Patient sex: M
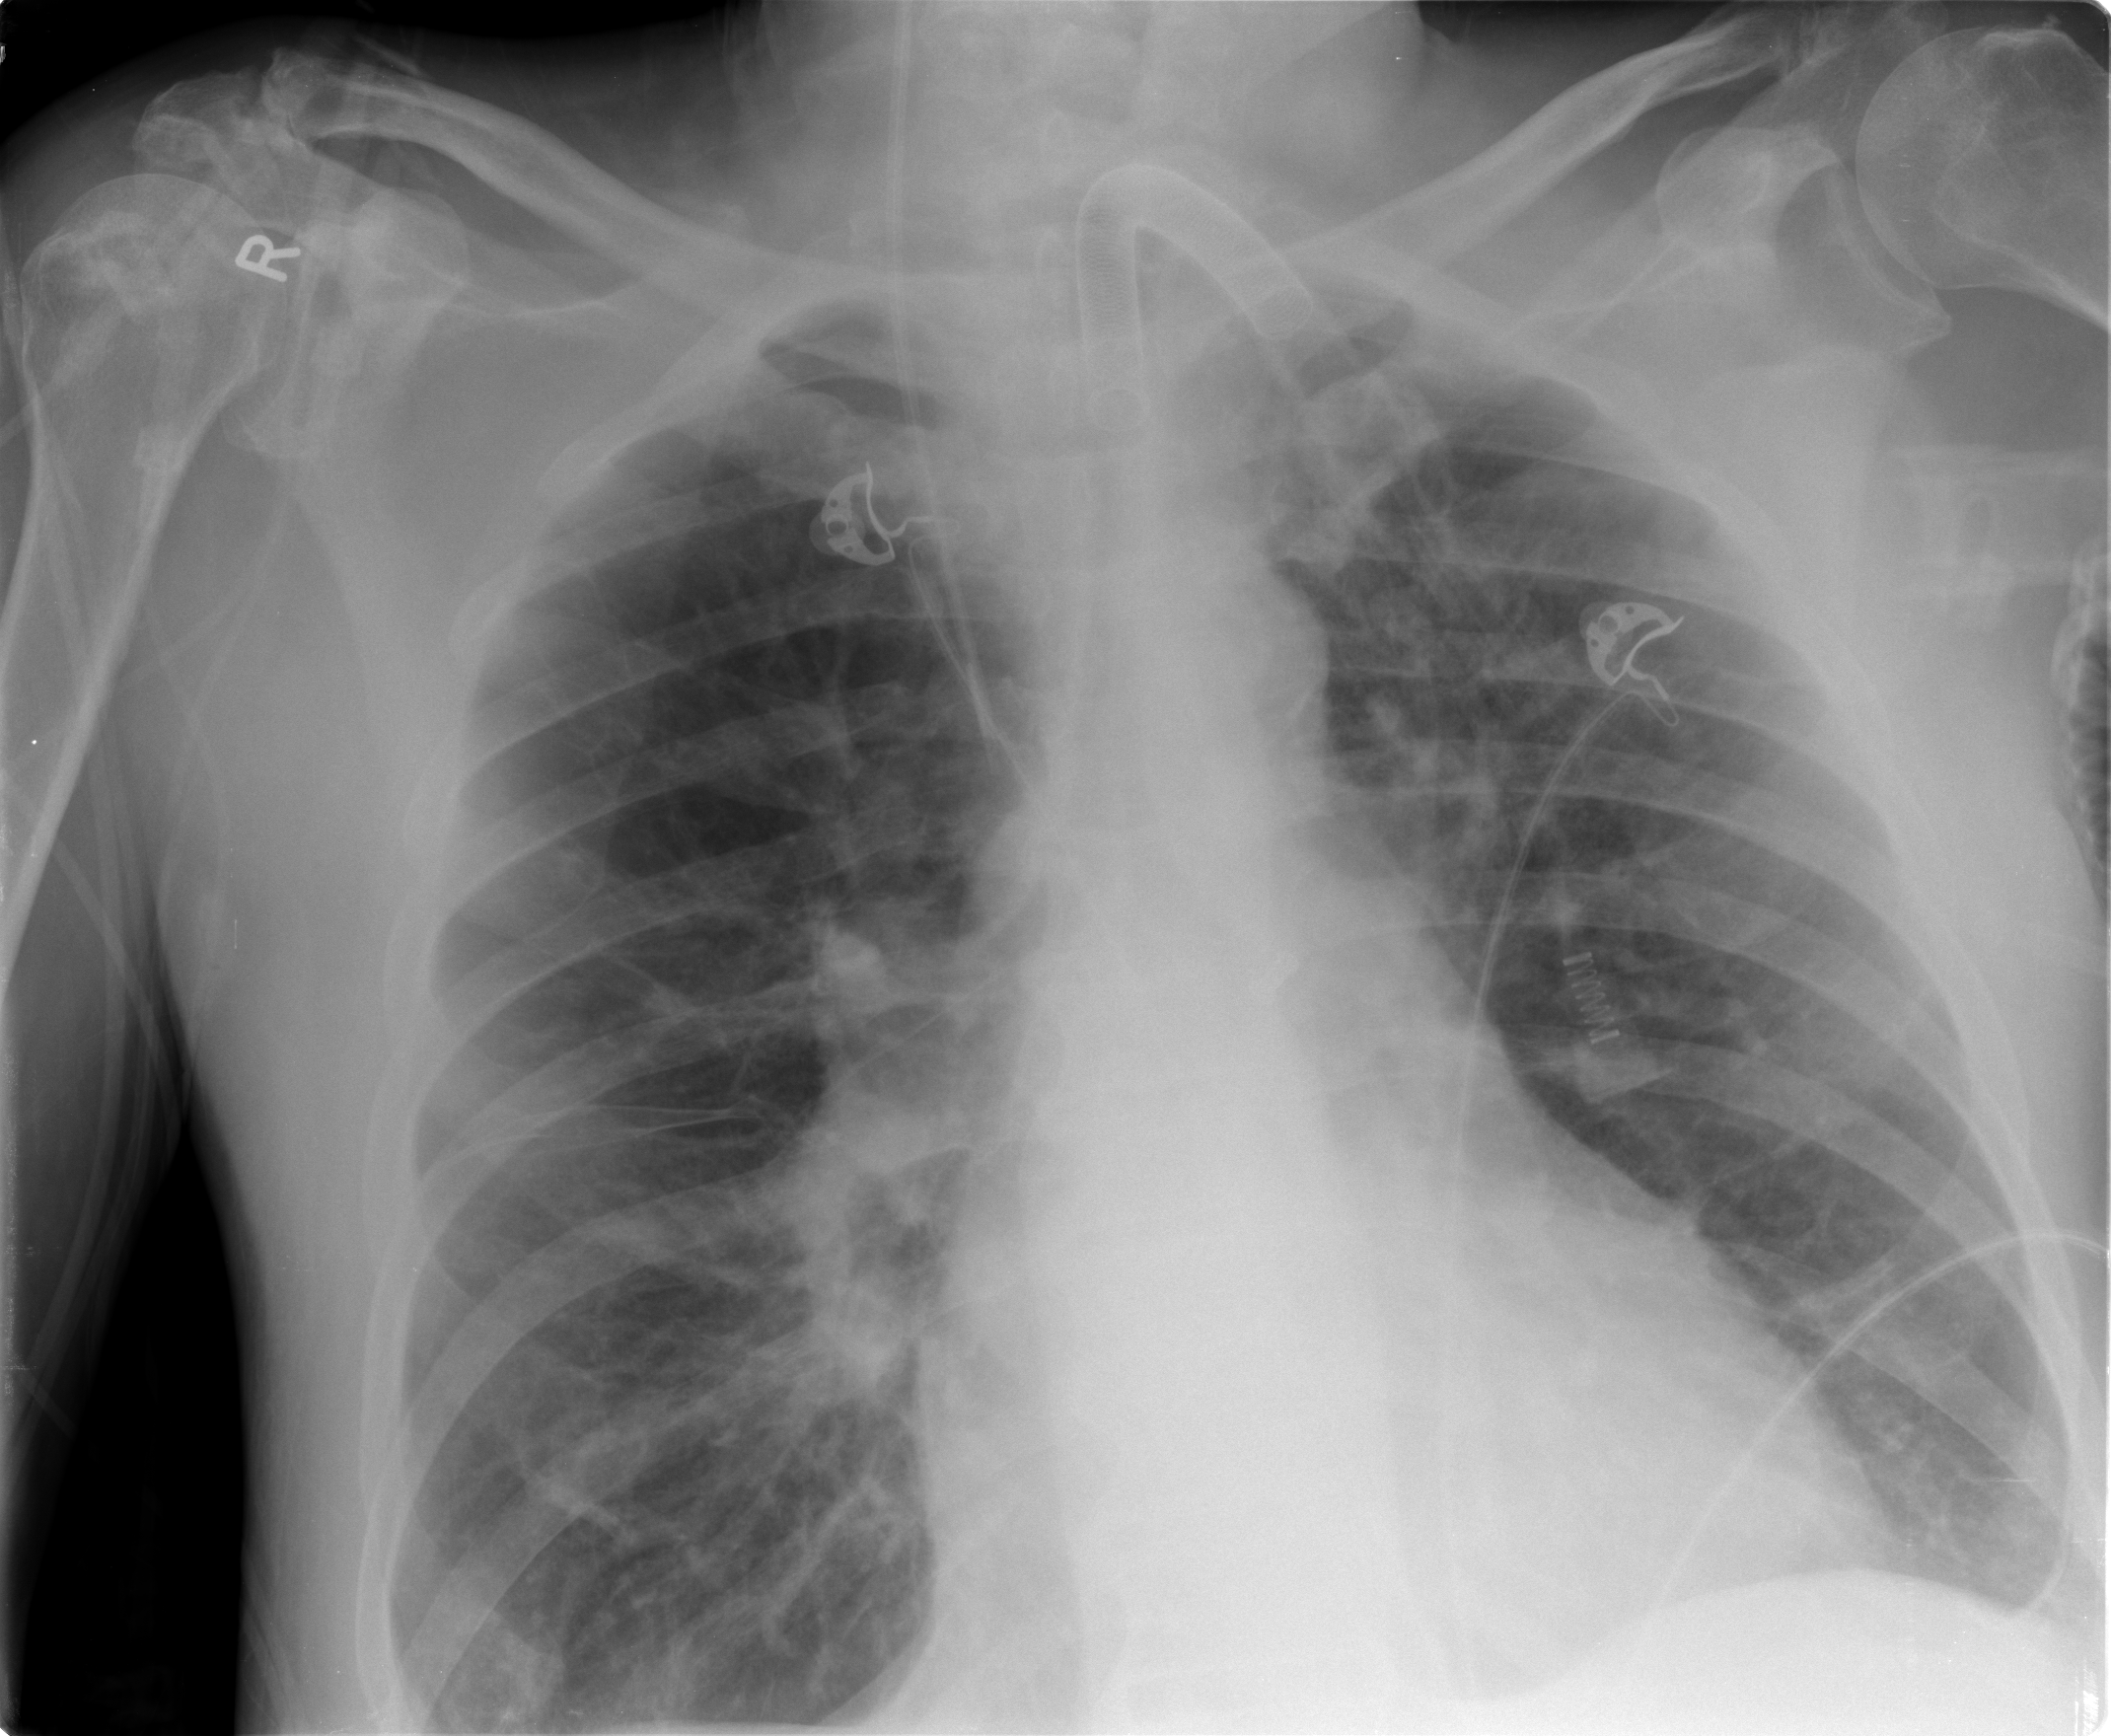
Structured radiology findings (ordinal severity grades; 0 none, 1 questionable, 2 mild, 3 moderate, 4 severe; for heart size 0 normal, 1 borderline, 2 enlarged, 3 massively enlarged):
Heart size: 0
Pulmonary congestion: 0
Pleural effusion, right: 1
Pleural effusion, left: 2
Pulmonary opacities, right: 2
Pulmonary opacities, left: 2
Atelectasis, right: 2
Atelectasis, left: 1